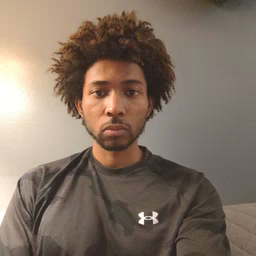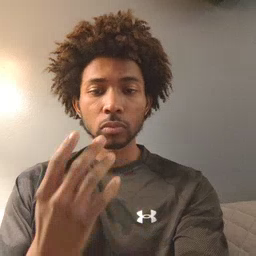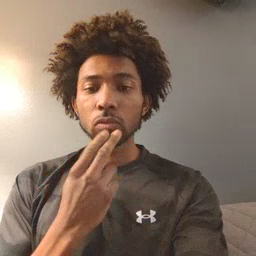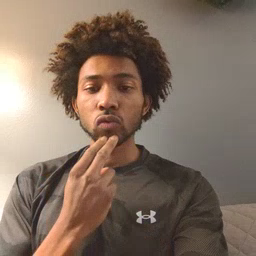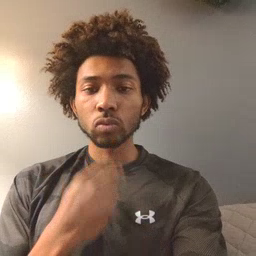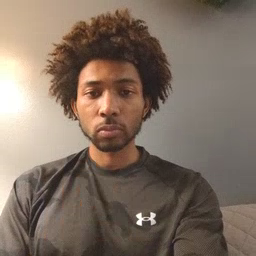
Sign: cute